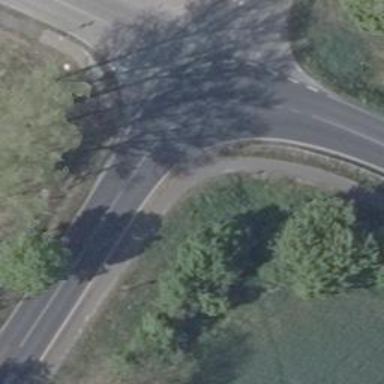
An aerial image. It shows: Asphalt path.